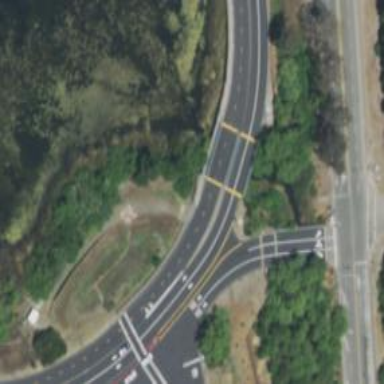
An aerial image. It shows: Service road that crosses over bridge.